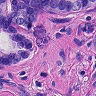
Metastatic tissue present: yes